Current action and preconditions to check: trajectory_clear

Your task: For each precondition in the list above, predict whether it will hold at this action.

Consider the current scene as observed from the mobile robot's camera, and analyze the predicted future states of all dynamic agents (e.g., people, animals, vehicles, or any moving entities) within the NEXT SECOND.

IMPORTANT: Only answer "very likely" if you are absolutely certain—based on strong, clear evidence—that a dynamic agent will violate the precondition in the predicted future state. Do NOT answer "very likely" for unlikely, ambiguous, or low-probability risks.

Ask yourself for each precondition: Is there a high probability, with clear and convincing evidence, that the predicted future states of any dynamic agent will interfere with the predicted future state of the currently executing action within the NEXT SECOND, causing that precondition to fail?

Assess the risk level based on these predictions. Use "likely" or "very likely" if motions create a clear risk of interference.

Use "neutral" or "improbable" if agents are nearby but their predicted paths are clearly diverging or non-conflicting.

Failure Risk Categories: "very improbable", "improbable", "neutral", "likely", "very likely"

Answer Format: Output ONLY the probability_of_failure value from these categories: "very improbable", "improbable", "neutral", "likely", "very likely"

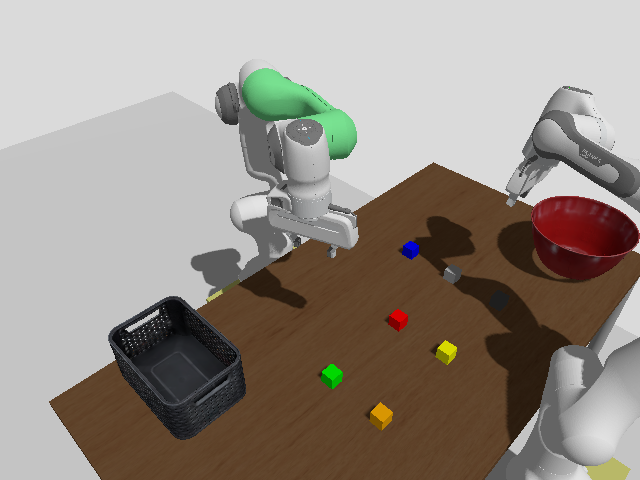

Answer: very improbable